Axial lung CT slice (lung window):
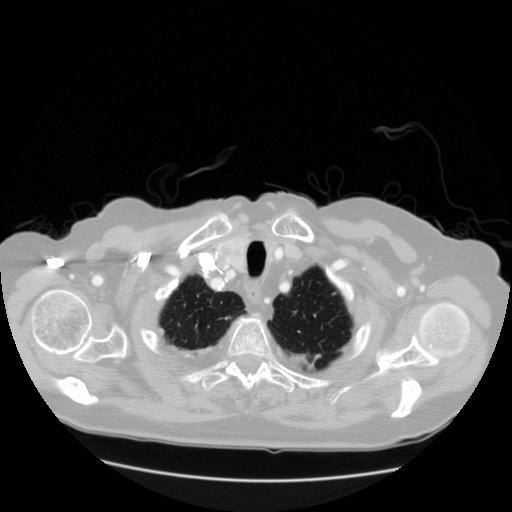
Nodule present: no